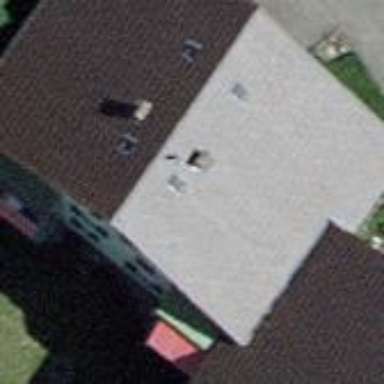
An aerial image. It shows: Gabled terrace building with the roof oriented across.